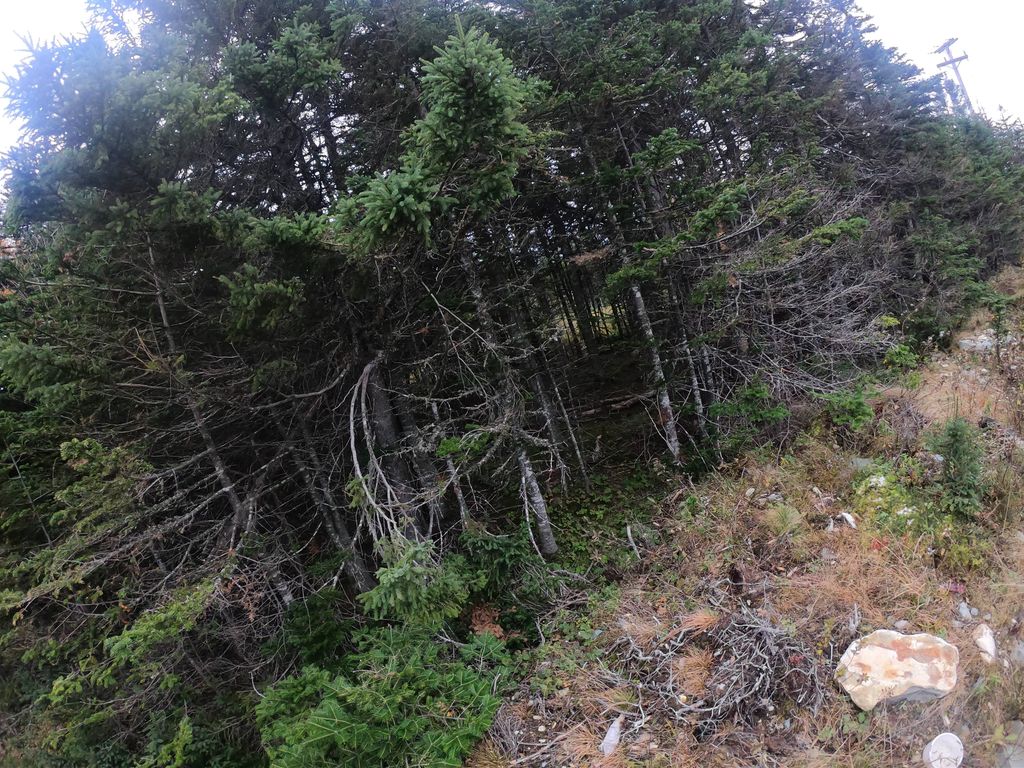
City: st_johns